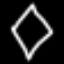
Label: diamond